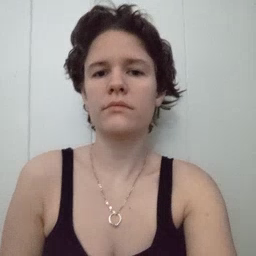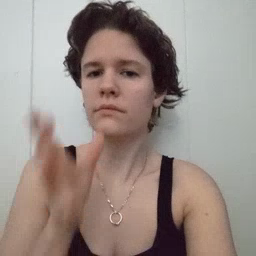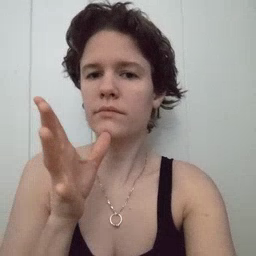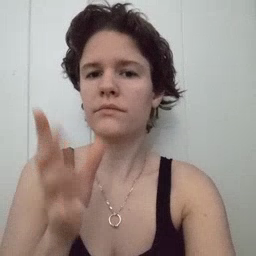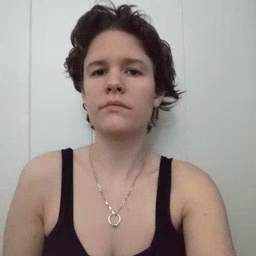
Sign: mom